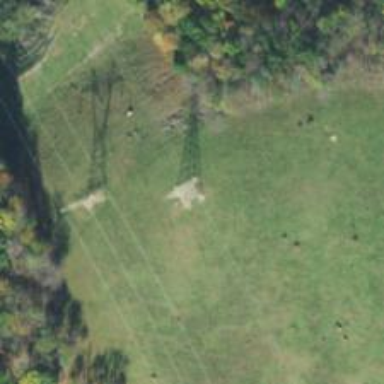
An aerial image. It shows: Lattice structure tower.